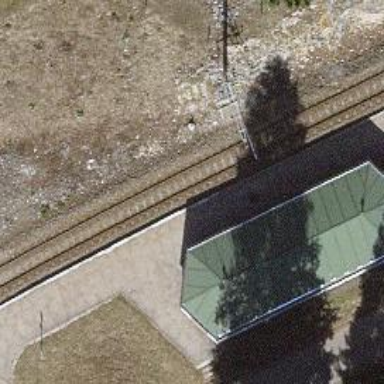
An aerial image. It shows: Public transport stop position.